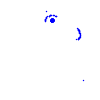
Particle: pion